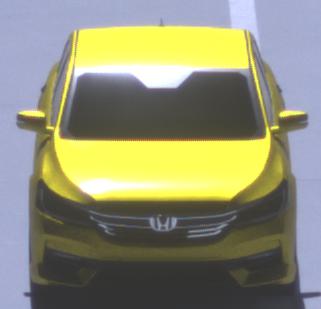
Make: Honda
Model: Accord Hybrid
Detailed model: 9. Generation
Model produced from: 2015
Model produced until: 2019
Doors: 4
Color: yellow
Road condition: wet road
Daytime: midday
Contrast: high contrast